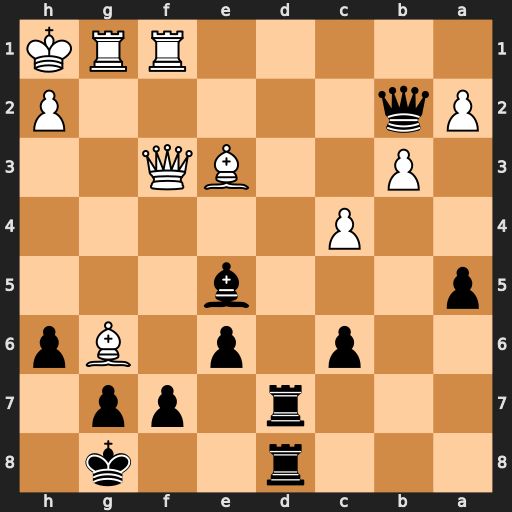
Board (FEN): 3r2k1/3r1pp1/2p1p1Bp/p3b3/2P5/1P2BQ2/Pq5P/5RRK
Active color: b
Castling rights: -
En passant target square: -
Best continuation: Qxh2#